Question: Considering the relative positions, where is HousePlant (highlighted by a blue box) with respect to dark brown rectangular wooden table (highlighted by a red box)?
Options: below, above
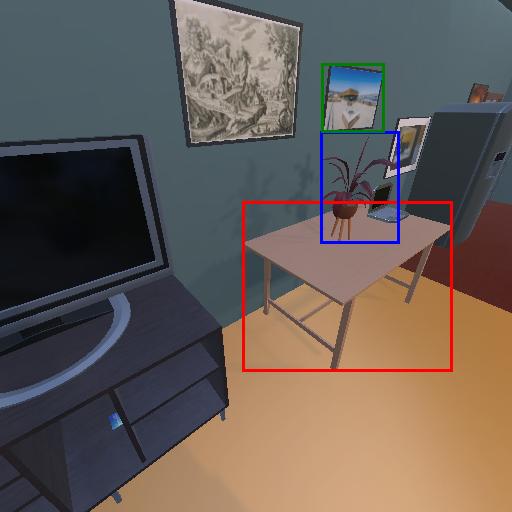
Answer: below